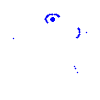
Particle: electron